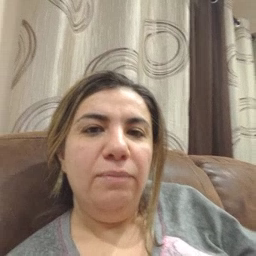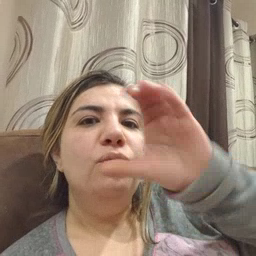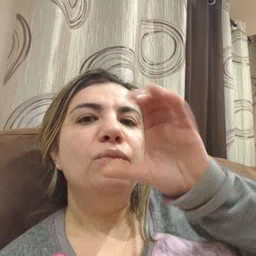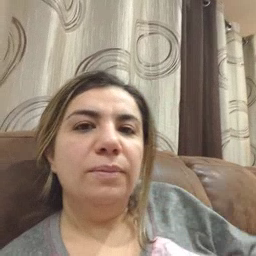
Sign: drink